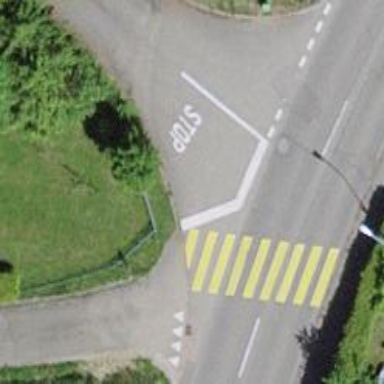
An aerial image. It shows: Stop road.